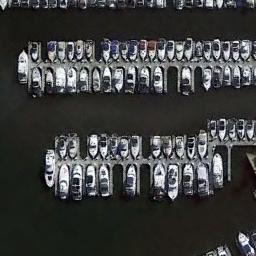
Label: harbor